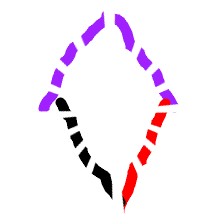
Shape: rhombus